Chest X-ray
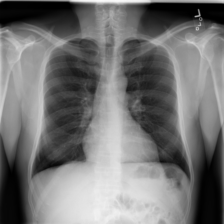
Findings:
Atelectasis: negative
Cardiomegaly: negative
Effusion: negative
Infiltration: negative
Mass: negative
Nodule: negative
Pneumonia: negative
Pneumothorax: negative
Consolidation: negative
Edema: negative
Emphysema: negative
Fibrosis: negative
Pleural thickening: negative
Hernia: negative